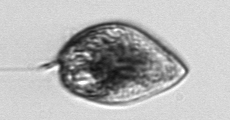
Label: Prorocentrum_micans